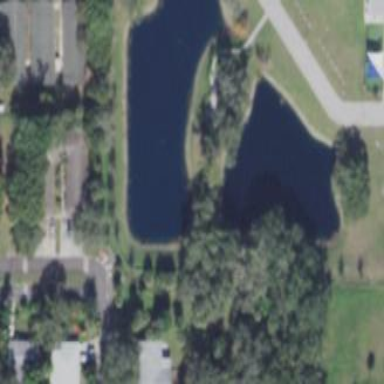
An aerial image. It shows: Serene pond surrounded by nature.